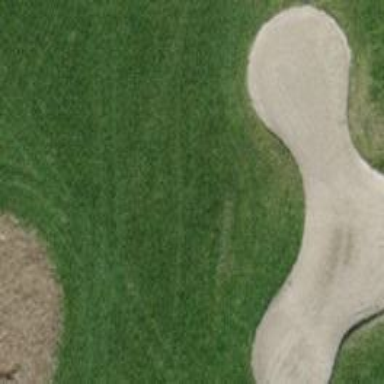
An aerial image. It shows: Golf bunker filled with sandy terrain.